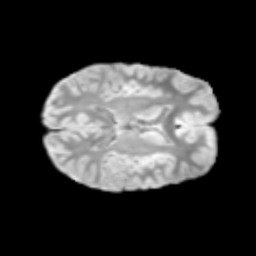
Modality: T2w
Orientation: axial
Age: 11
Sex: male
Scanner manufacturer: siemens
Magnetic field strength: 3 T
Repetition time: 3.8 s
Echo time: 0.07 s